【题型】解答题　【知识点】解析几何　【难度】medium
已知椭圆 $\dfrac{x^2}{a^2} + \dfrac{y^2}{b^2} = 1\ (a > b > 0)$ 的离心率为 $\dfrac{\sqrt{2}}{2}$，$P(-2,1)$、$Q(2,-1)$ 是椭圆上两点，直线 $l: y = kx + m$ 与椭圆交于 $A$、$B$ 两点。

    $\textcircled{1}$ 求椭圆的标准方程；

     $\textcircled{2}$当 $k = 2$ 时，是否存在 $l$ 使得 $|AB| = |PQ|$？说明理由；

     $\textcircled{3}$记直线 $PA$、$PB$ 的斜率依次为 $k_1$、$k_2$，当 $y \neq 0$ 且线段 $AB$ 的中点 $M$ 在直线 $y = -x$ 上时，试问 $k_1 \cdot k_2$ 是否为定值？说明理由。
【解答】
【详解】
(1) $\because$ 椭圆 $\dfrac{x^2}{a^2} + \dfrac{y^2}{b^2} = 1\ (a > b > 0)$ 的离心率为 $\dfrac{\sqrt{2}}{2}$，且过点 $P(-2,1)$，

$\therefore$
$\begin{cases}
\dfrac{c}{a} = \dfrac{\sqrt{2}}{2} \\
\dfrac{4}{a^2} + \dfrac{1}{b^2} = 1 \\
a^2 = b^2 + c^2
\end{cases}$，
解得 $a = \sqrt{6}$，$b = \sqrt{3}$，

$\therefore$ 椭圆的标准方程为 $\dfrac{x^2}{6} + \dfrac{y^2}{3} = 1$。

(2) 不存在直线 $l$ 与椭圆交于 $A$、$B$ 两点，满足 $|AB| = |PQ|$。

当 $k = 2$ 时，设 $A(x_1,y_1)$，$B(x_2,y_2)$，

由
$\begin{cases}
y = 2x + m \\
x^2 + 2y^2 = 6
\end{cases}$，
消去 $y$ 得 $9x^2 + 8mx + 2m^2 - 6 = 0$，

$\Delta = 216 - 8m^2 > 0$，因此 $m^2 < 27$，

则 $x_1 + x_2 = -\dfrac{8m}{9}$，$x_1x_2 = \dfrac{2m^2 - 6}{9}$，

所以 $|PQ| = \sqrt{(-2-2)^2 + (1+1)^2} = 2\sqrt{5}$，

$|MN| = \sqrt{\left(1+4\right)\left[\dfrac{64m^2}{81} - 4\times\dfrac{2m^2 - 6}{9}\right]} = 2\sqrt{5} \times \dfrac{\sqrt{54 - 2m^2}}{9}$，

因为 $|AB| = |PQ|$，所以 $54 - 2m^2 = 81$，所以 $m^2 = -\dfrac{27}{2} < 0$，无解，

所以不存在直线 $l$ 与椭圆交于 $A$、$B$ 两点，满足 $|AB| = |PQ|$。

(3) $k_1 \cdot k_2$ 为定值 $\dfrac{1}{2}$。

设 $A(x_1,y_1)$，$B(x_2,y_2)$，

由
$\begin{cases}
y = kx + m \\
x^2 + 2y^2 = 6
\end{cases}$
消去 $y$ 得 $(1 + 2k^2)x^2 + 4kmx + 2m^2 - 6 = 0$，

$\Delta = 16k^2m^2 - 4(1 + 2k^2)(2m^2 - 6) = 4(-2m^2 + 6 + 12k^2) > 0$，因此 $6k^2 - m^2 + 3 > 0$，

则 $x_1 + x_2 = \dfrac{-4km}{1 + 2k^2}, x_1x_2 = \dfrac{2m^2 - 6}{1 + 2k^2}$，

所以线段 $AB$ 的中点 $M$ 为 $\left(\dfrac{-2km}{1 + 2k^2}, \dfrac{m}{1 + 2k^2}\right)$。线段 $AB$ 的中点 $M$ 在直线 $y = -x$ 上时，

所以 $\dfrac{-2km}{1 + 2k^2} = -\dfrac{m}{1 + 2k^2}$，所以 $k = \dfrac{1}{2}$；

所以 $k_1k_2 = \dfrac{y_1 - 1}{x_1 + 2} \times \dfrac{y_2 - 1}{x_2 + 2}$

$= \dfrac{\frac{1}{2}x_1 + m - 1}{x_1 + 2} \times \dfrac{\frac{1}{2}x_2 + m - 1}{x_2 + 2} = \dfrac{\frac{1}{4}x_1x_2 + \left(\frac{m - 1}{2}\right)(x_1 + x_2) + (m - 1)^2}{x_1x_2 + 2(x_1 + x_2) + 4}$

$= \dfrac{\frac{1}{4} \times \dfrac{2(m^2 - 6)}{3} + \left(\frac{m - 1}{2}\right) \times \dfrac{-4m}{3} + (m - 1)^2}{\dfrac{2(m^2 - 6)}{3} + 2 \times \dfrac{-4m}{3} + 4} = \dfrac{4m^2 - 8m}{8m^2 - 16m} = \dfrac{1}{2}$。

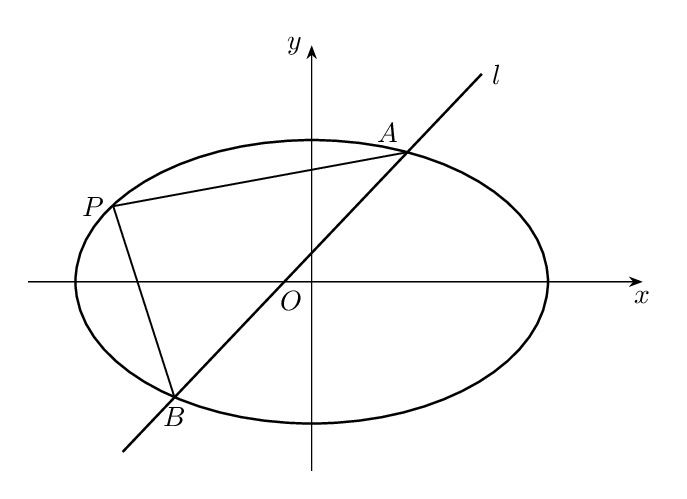